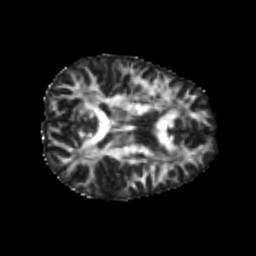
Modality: FA
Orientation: axial
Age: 24
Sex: male
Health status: healthy
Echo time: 0.074 s